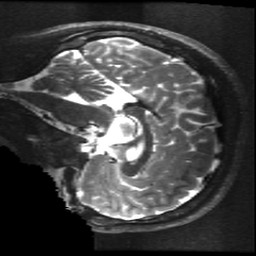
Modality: T2w
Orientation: sagittal
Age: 15
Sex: male
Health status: ill
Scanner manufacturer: ge
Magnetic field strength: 3 T
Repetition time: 7.5 s
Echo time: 0.1015 s